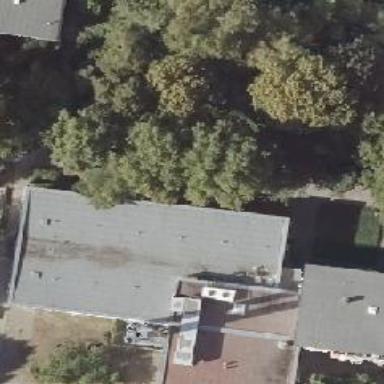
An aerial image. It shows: Kindergarten building.